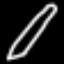
Label: pencil